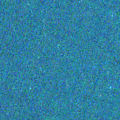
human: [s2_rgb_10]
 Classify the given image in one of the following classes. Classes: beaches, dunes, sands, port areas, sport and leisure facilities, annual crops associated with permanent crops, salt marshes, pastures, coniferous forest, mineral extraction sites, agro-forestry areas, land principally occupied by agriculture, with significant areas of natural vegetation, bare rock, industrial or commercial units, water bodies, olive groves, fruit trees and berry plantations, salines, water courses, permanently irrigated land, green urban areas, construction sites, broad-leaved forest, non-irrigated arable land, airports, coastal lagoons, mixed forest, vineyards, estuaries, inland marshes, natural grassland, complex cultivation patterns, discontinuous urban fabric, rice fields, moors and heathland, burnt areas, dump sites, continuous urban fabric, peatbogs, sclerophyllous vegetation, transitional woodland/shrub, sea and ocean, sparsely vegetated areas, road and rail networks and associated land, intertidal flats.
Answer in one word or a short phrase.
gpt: sea and ocean